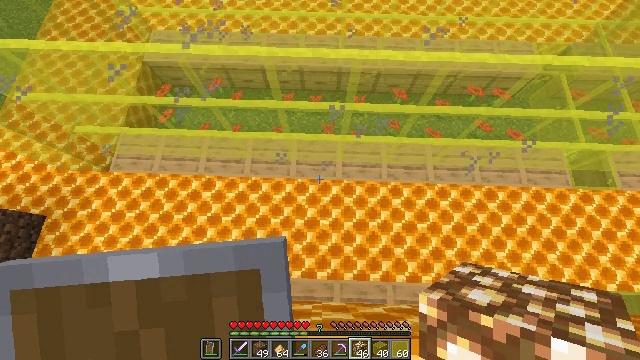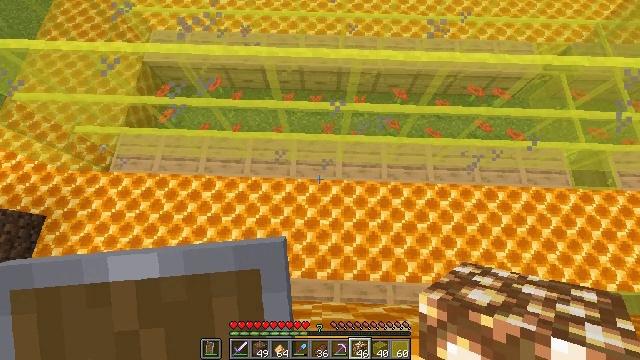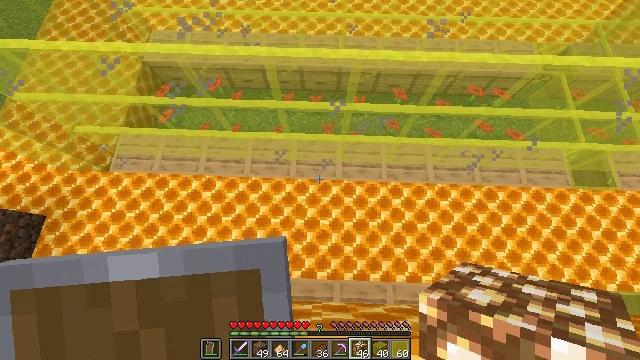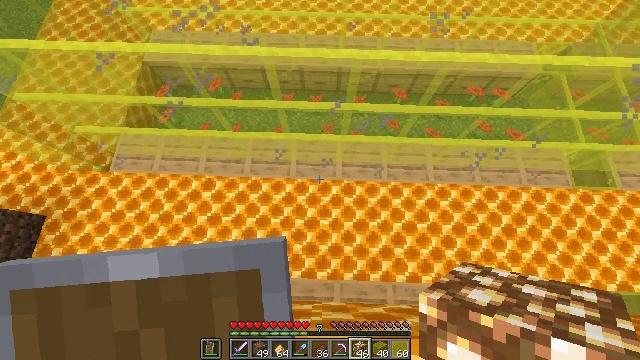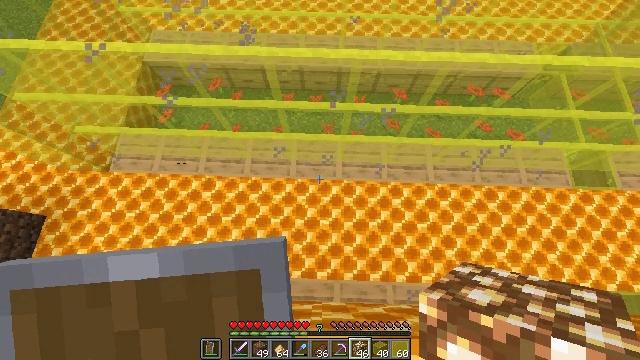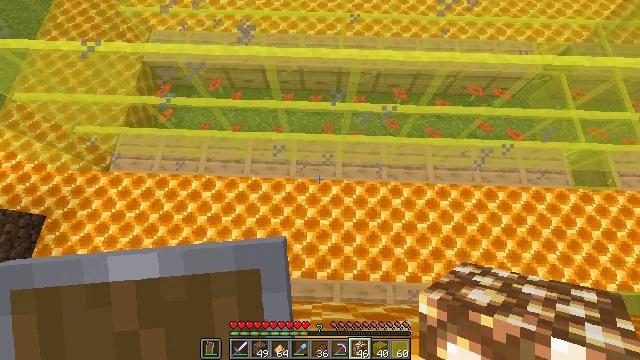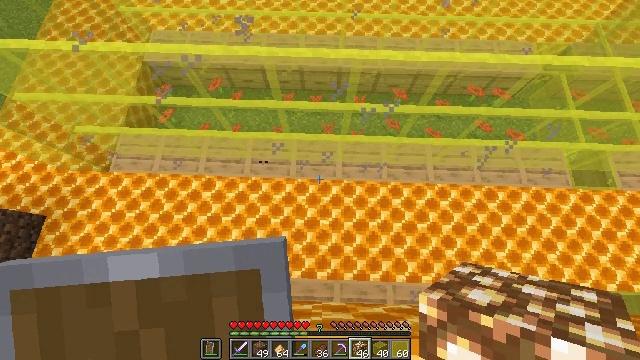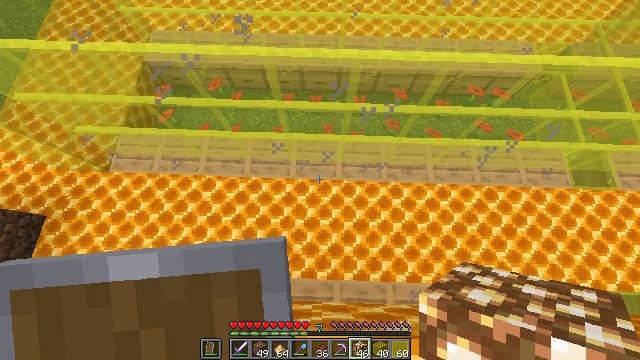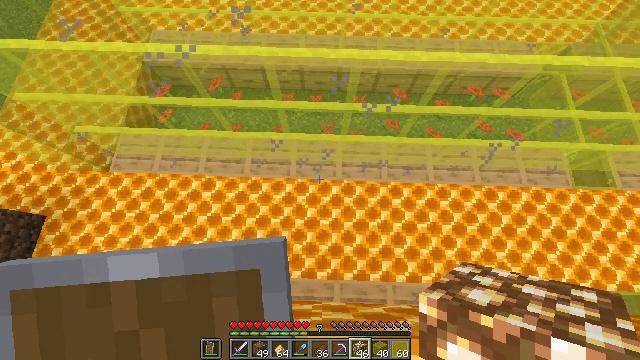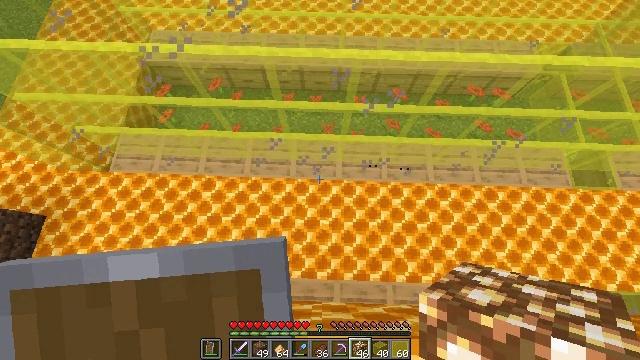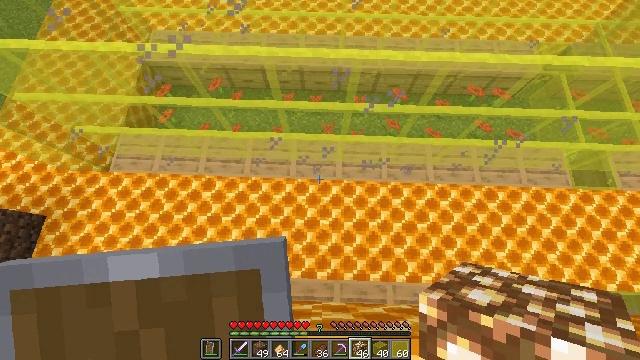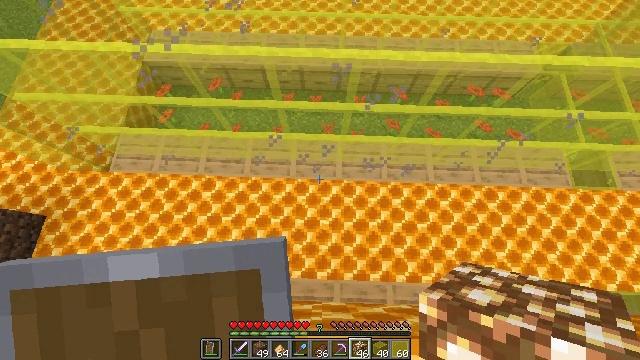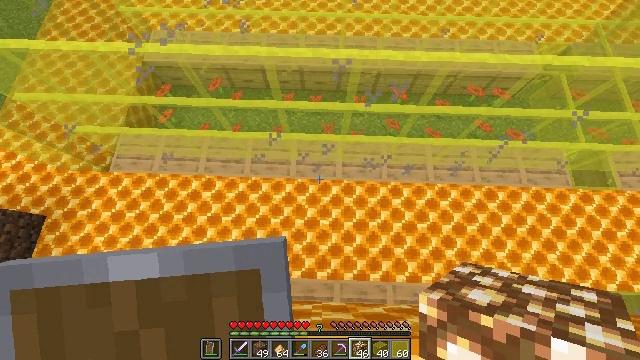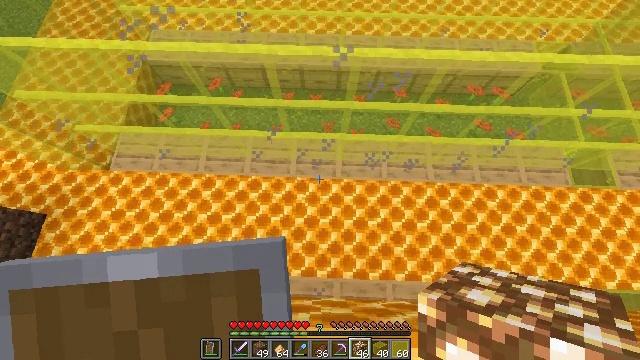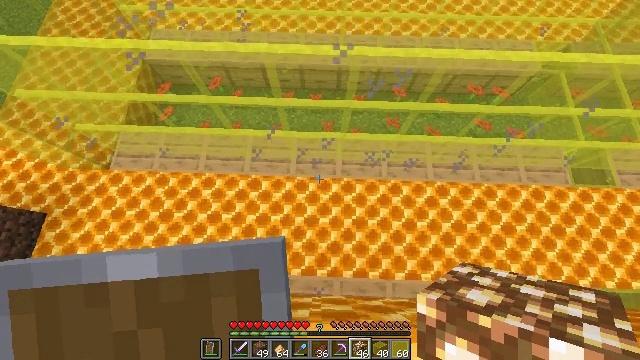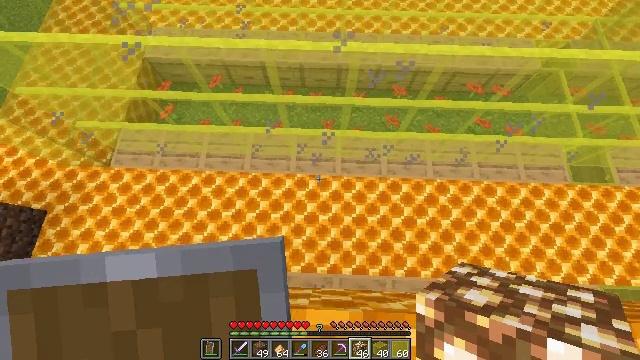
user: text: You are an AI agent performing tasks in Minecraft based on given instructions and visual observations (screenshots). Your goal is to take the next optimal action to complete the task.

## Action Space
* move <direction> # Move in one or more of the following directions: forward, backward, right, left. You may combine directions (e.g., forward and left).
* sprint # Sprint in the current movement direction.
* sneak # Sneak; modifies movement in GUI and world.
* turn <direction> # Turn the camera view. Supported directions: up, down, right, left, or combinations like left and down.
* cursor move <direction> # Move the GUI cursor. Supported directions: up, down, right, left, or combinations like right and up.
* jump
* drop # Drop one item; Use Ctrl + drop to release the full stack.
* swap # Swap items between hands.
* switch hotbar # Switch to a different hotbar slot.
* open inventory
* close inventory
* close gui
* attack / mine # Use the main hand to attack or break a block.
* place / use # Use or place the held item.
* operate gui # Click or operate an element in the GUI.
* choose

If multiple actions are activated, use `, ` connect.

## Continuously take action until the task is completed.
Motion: motion action
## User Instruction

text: Mine the honeycomb block in the apiary.
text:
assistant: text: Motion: sneak
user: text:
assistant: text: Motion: sneak
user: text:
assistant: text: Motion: sneak
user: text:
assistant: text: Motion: sneak
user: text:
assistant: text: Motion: sneak
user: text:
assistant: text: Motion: sneak
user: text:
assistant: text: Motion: sneak
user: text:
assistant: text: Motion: sneak
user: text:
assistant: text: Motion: sneak
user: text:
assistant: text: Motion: sneak
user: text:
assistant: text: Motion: sneak
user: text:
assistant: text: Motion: sneak
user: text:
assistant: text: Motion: move back, sneak
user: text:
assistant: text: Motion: move back, sneak
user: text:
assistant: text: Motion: move back, sneak
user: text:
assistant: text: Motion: move back, sneak
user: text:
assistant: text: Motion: move back, sneak
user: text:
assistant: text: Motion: move back, sneak
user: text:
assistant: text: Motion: move back, sneak
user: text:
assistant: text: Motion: move back, sneak
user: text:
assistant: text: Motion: move back, sneak
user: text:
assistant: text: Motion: move back, sneak
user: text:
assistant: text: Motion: move back, sneak
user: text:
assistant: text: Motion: move back, sneak
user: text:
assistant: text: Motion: move back, sneak, turn right and down
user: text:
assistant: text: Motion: move back, sneak
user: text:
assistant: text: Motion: move back, sneak
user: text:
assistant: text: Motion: move back, sneak
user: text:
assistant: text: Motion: no_op
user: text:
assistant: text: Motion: no_op